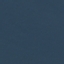
Land use / land cover class: SeaLake